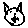
Label: cat